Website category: university
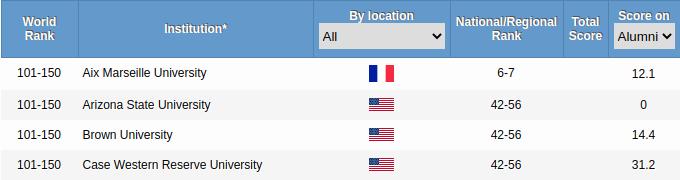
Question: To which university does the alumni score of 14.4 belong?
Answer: Brown University

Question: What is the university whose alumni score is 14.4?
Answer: Brown University

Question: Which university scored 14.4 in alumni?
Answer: Brown University

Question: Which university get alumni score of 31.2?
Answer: Case Western Reserve University

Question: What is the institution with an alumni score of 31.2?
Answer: Case Western Reserve University

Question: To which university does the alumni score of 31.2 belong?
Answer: Case Western Reserve University

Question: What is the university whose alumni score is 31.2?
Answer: Case Western Reserve University

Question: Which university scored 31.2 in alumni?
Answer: Case Western Reserve University